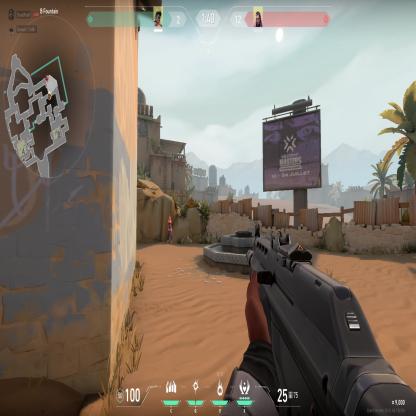
Label: enemy